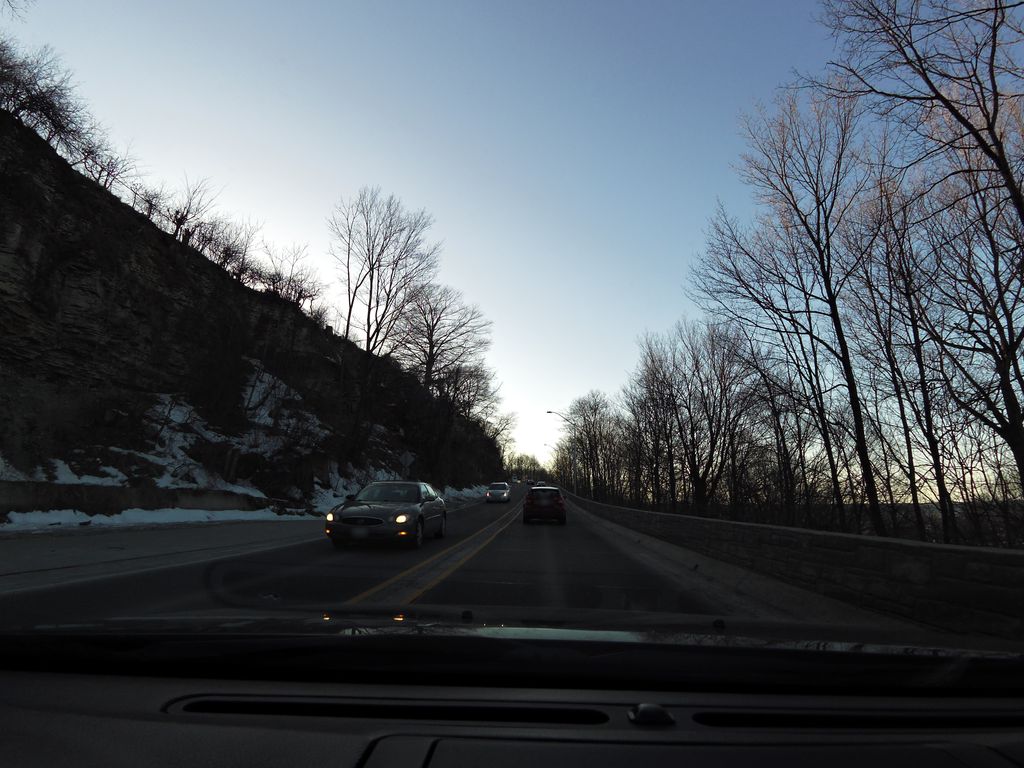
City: hamilton